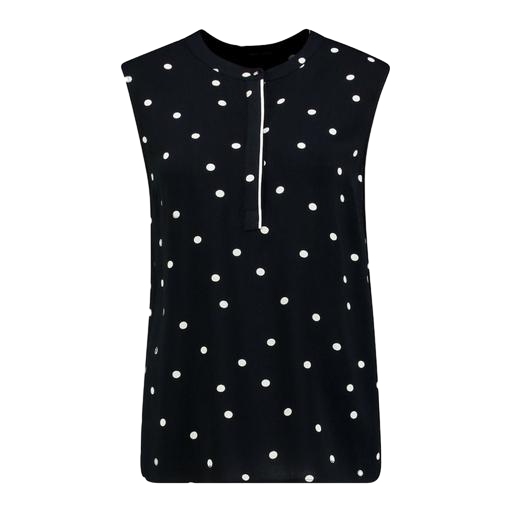
black sleeveless polka dot top, black sleeveless polka dot blouse, navy spot pleat front top, white background